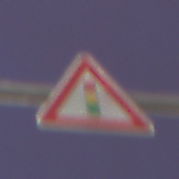
Verkehrszeichen: Lichtzeichenanlage
Umgebung: Outdoor, Urban
Tageszeit: SunriseSunset
Wetter: PartlyCloudy
Licht: Artificial
Jahreszeit: NotSpecified
Kontrast: HighContrast